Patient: sex F, age 60
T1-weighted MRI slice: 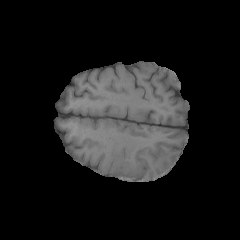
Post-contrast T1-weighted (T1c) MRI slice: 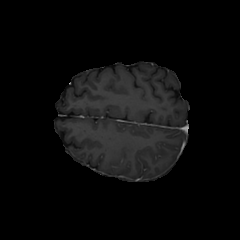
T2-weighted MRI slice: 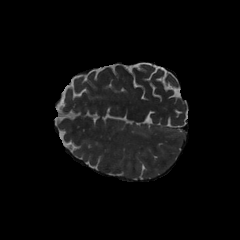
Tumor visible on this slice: no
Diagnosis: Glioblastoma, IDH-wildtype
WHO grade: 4